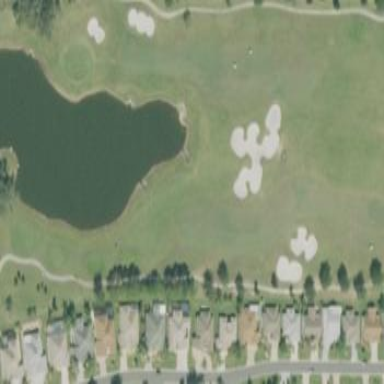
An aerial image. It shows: Designated golf cart path.